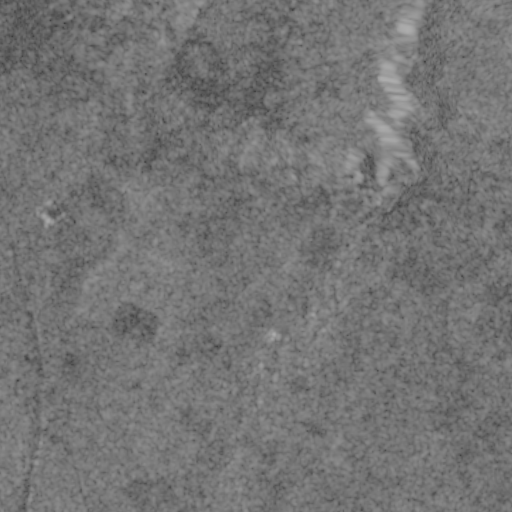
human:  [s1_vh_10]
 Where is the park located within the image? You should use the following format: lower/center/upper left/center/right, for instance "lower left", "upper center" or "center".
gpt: The park is located in the lower center of the image.
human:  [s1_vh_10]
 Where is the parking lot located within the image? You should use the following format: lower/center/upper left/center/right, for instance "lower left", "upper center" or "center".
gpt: The parking lot is located in the center right of the image.
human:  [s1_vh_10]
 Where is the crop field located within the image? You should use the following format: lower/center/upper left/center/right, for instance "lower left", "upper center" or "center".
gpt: There is no crop field in the image.

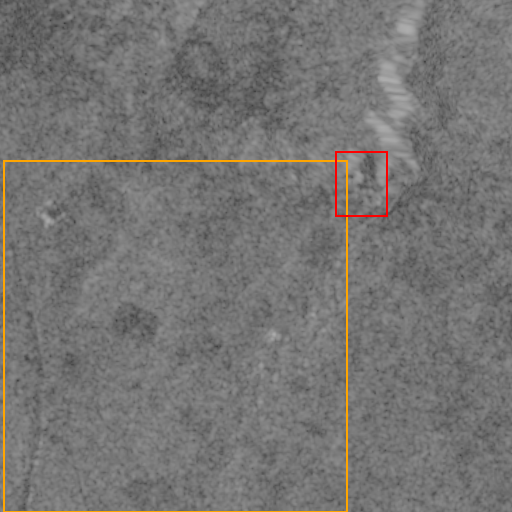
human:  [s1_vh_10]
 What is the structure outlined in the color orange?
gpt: The structure outlined in orange is a crop field.
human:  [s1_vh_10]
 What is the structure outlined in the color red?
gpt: The structure outlined in red is a quarry.
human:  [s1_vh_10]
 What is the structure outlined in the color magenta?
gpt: There is no magenta outline.